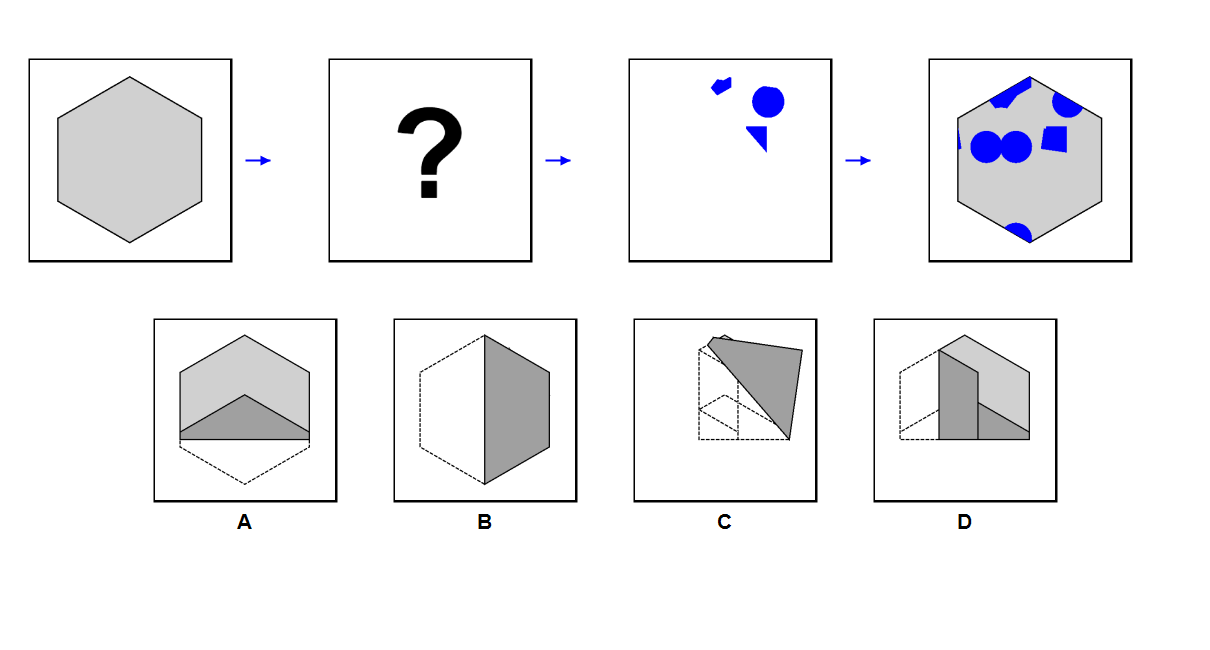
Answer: B